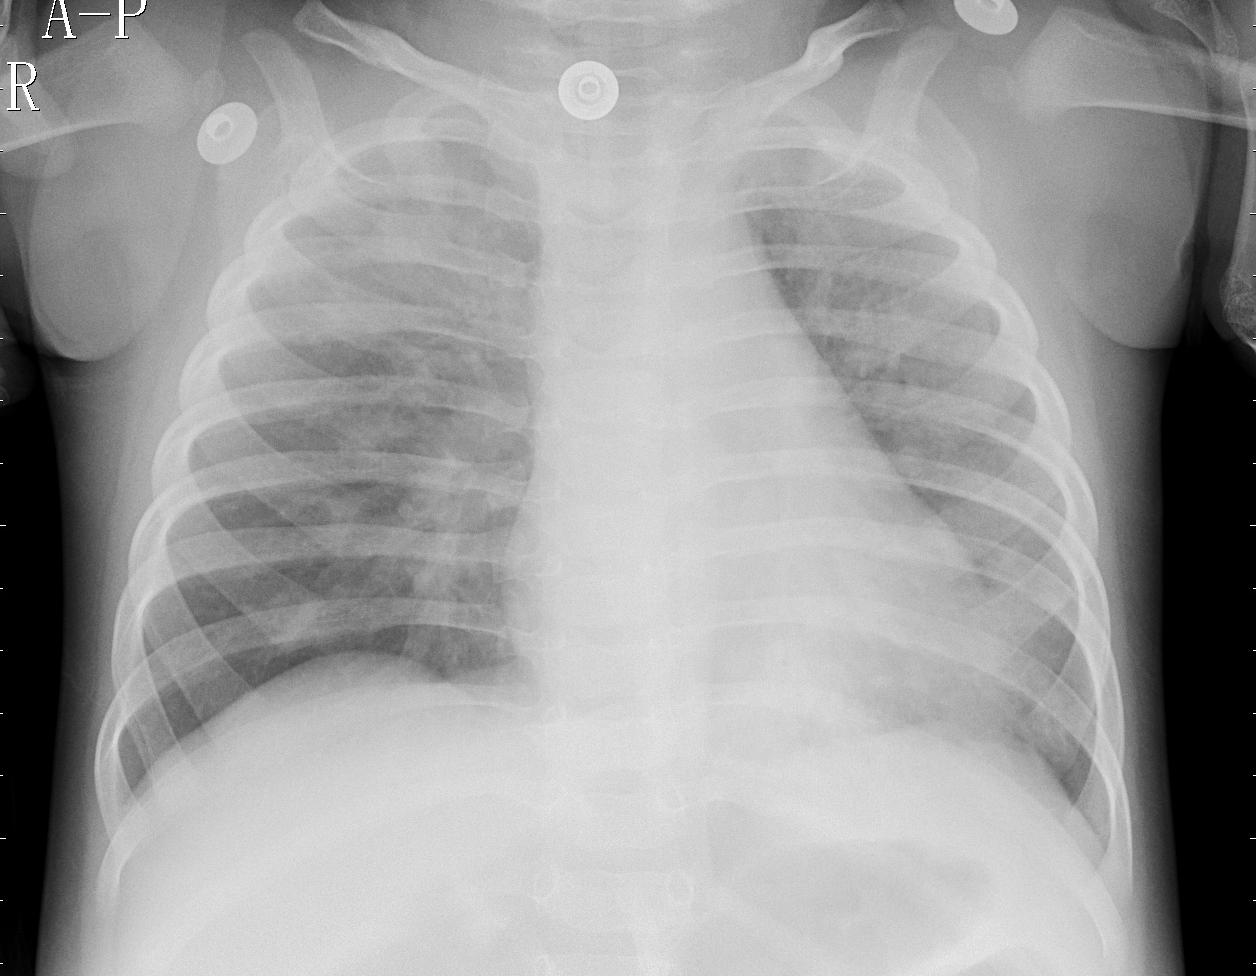
Diagnosis: PNEUMONIA